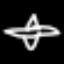
Label: airplane